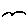
Label: bird